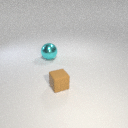
small brown rubber cube in front of large cyan metal sphere